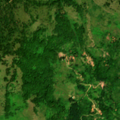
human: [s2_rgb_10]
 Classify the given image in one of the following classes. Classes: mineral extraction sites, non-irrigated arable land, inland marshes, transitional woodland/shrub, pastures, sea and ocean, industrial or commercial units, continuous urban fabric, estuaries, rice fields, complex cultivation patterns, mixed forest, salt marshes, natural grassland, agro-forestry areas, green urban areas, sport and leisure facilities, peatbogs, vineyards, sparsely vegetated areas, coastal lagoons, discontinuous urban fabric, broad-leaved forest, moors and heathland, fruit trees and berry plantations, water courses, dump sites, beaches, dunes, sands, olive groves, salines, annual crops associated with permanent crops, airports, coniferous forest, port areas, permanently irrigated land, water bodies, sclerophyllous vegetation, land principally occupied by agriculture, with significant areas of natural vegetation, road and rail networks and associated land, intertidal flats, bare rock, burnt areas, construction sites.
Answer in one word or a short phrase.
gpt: broad-leaved forest, natural grassland, transitional woodland/shrub